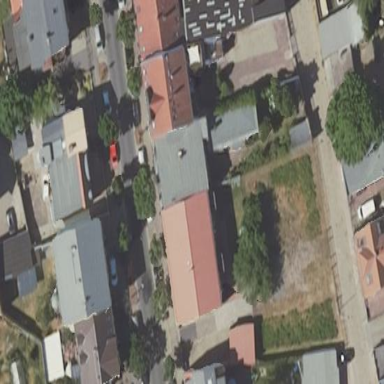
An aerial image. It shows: Gambrel-roofed building with apartments.